Question: I'm new to iOS and its developing. I'm developing iPhone application.there i have UITableView and UIWebView. When i am pressing UITableview's cell, according to click there i want to load various webpages in my UIWebView. please find below the Errors i've got.
'''
2014-07-05 08:25:59.319 WADTourisum[432:60b] myUrl-->2
2014-07-05 08:26:02.753 WADTourisum[432:60b] *** Terminating app due to uncaught exception 'NSInvalidArgumentException', reason: 'Could not find a storyboard named 'Main.storyboard' in bundle NSBundle </Users/venushka/Library/Application Support/iPhone Simulator/7.1/Applications/3325DB09-FC4D-4B28-8DAF-5F9ABCAB8464/WADTourisum.app> (loaded)'
*** First throw call stack:
(
0 CoreFoundation 0x01a421e4 __exceptionPreprocess + 180
1 libobjc.A.dylib 0x0158f8e5 objc_exception_throw + 44
2 UIKit 0x007b3400 -[UIStoryboard name] + 0
3 WADTourisum 0x0001411e -[Essentialinfocontroller tableView:didSelectRowAtIndexPath:] + 174
4 UIKit 0x003399a1 -[UITableView _selectRowAtIndexPath:animated:scrollPosition:notifyDelegate:] + 1513
5 UIKit 0x00339b14 -[UITableView _userSelectRowAtPendingSelectionIndexPath:] + 279
6 UIKit 0x0033e10e __38-[UITableView touchesEnded:withEvent:]_block_invoke + 43
7 UIKit 0x0026d0aa ___afterCACommitHandler_block_invoke + 15
8 UIKit 0x0026d055 _applyBlockToCFArrayCopiedToStack + 403
9 UIKit 0x0026ce76 _afterCACommitHandler + 532
10 CoreFoundation 0x01a0a36e __CFRUNLOOP_IS_CALLING_OUT_TO_AN_OBSERVER_CALLBACK_FUNCTION__ + 30
11 CoreFoundation 0x01a0a2bf __CFRunLoopDoObservers + 399
12 CoreFoundation 0x019e8254 __CFRunLoopRun + 1076
13 CoreFoundation 0x019e79d3 CFRunLoopRunSpecific + 467
14 CoreFoundation 0x019e77eb CFRunLoopRunInMode + 123
15 GraphicsServices 0x03a365ee GSEventRunModal + 192
16 GraphicsServices 0x03a3642b GSEventRun + 104
17 UIKit 0x0024ff9b UIApplicationMain + 1225
18 WADTourisum 0x00004d1d main + 141
19 libdyld.dylib 0x02089701 start + 1
)
libc++abi.dylib: terminating with uncaught exception of type NSException
(lldb)
'''
Essentialinfocontroller.m
'''
#import "Essentialinfocontroller.h"
@interface Essentialinfocontroller ()
@end
@implementation Essentialinfocontroller
@synthesize myWebview;
@synthesize courses;//dictionary type object
@synthesize coursekeys; //array type object
- (void)viewDidLoad
{
[super viewDidLoad];
NSString *myfile= [[NSBundle mainBundle]pathForResource:@"essentialinfo" ofType:@"plist"];
// NSLog(@"testing path %@",myfile);
courses=[[NSDictionary alloc]initWithContentsOfFile:myfile];
coursekeys =[courses allKeys];
}
- (NSInteger)tableView:(UITableView *)tableView numberOfRowsInSection:(NSInteger)section
{
return [courses count];
}
- (UITableViewCell *)tableView:(UITableView *)tableView cellForRowAtIndexPath:(NSIndexPath *)indexPath
{
UITableViewCell * cell=[[ UITableViewCell alloc]initWithStyle:UITableViewCellStyleDefault reuseIdentifier:@"cell"];
NSString * currentCourseName =[coursekeys objectAtIndex:[indexPath row]];
[[cell textLabel]setText:currentCourseName];
cell.accessoryType =UITableViewCellAccessoryDisclosureIndicator;
return cell;
}
//implement stack method
- (void)tableView:(UITableView *)tableView didSelectRowAtIndexPath:(NSIndexPath *)indexPath
{
if(indexPath.row==0){
UIStoryboard *storyboard = [UIStoryboard storyboardWithName:@"Main.storyboard" bundle:nil];
UIViewController *viewController = [storyboard instantiateViewControllerWithIdentifier:@"story"];
[self.navigationController pushViewController:viewController animated:YES];
}
if (indexPath.row==1) {
NSLog(@"myUrl-->2 ");
}
}
//end
- (void)didReceiveMemoryWarning
{
[super didReceiveMemoryWarning];
}
@end
'''
DetailViewController.m
'''
@implementation DetailViewController
@synthesize info;
- (id)initWithNibName:(NSString *)nibNameOrNil bundle:(NSBundle *)nibBundleOrNil
{
self = [super initWithNibName:nibNameOrNil bundle:nibBundleOrNil];
if (self) {
// Custom initialization
}
return self;
}
- (void)viewDidLoad
{
[super viewDidLoad];
NSURL *url= [NSURL URLWithString:@"http://www.google.lk"];
NSURLRequest * requestURL= [NSURLRequest requestWithURL:url];
[info loadRequest:requestURL];
}
- (void)didReceiveMemoryWarning
{
[super didReceiveMemoryWarning];
}
@end
'''

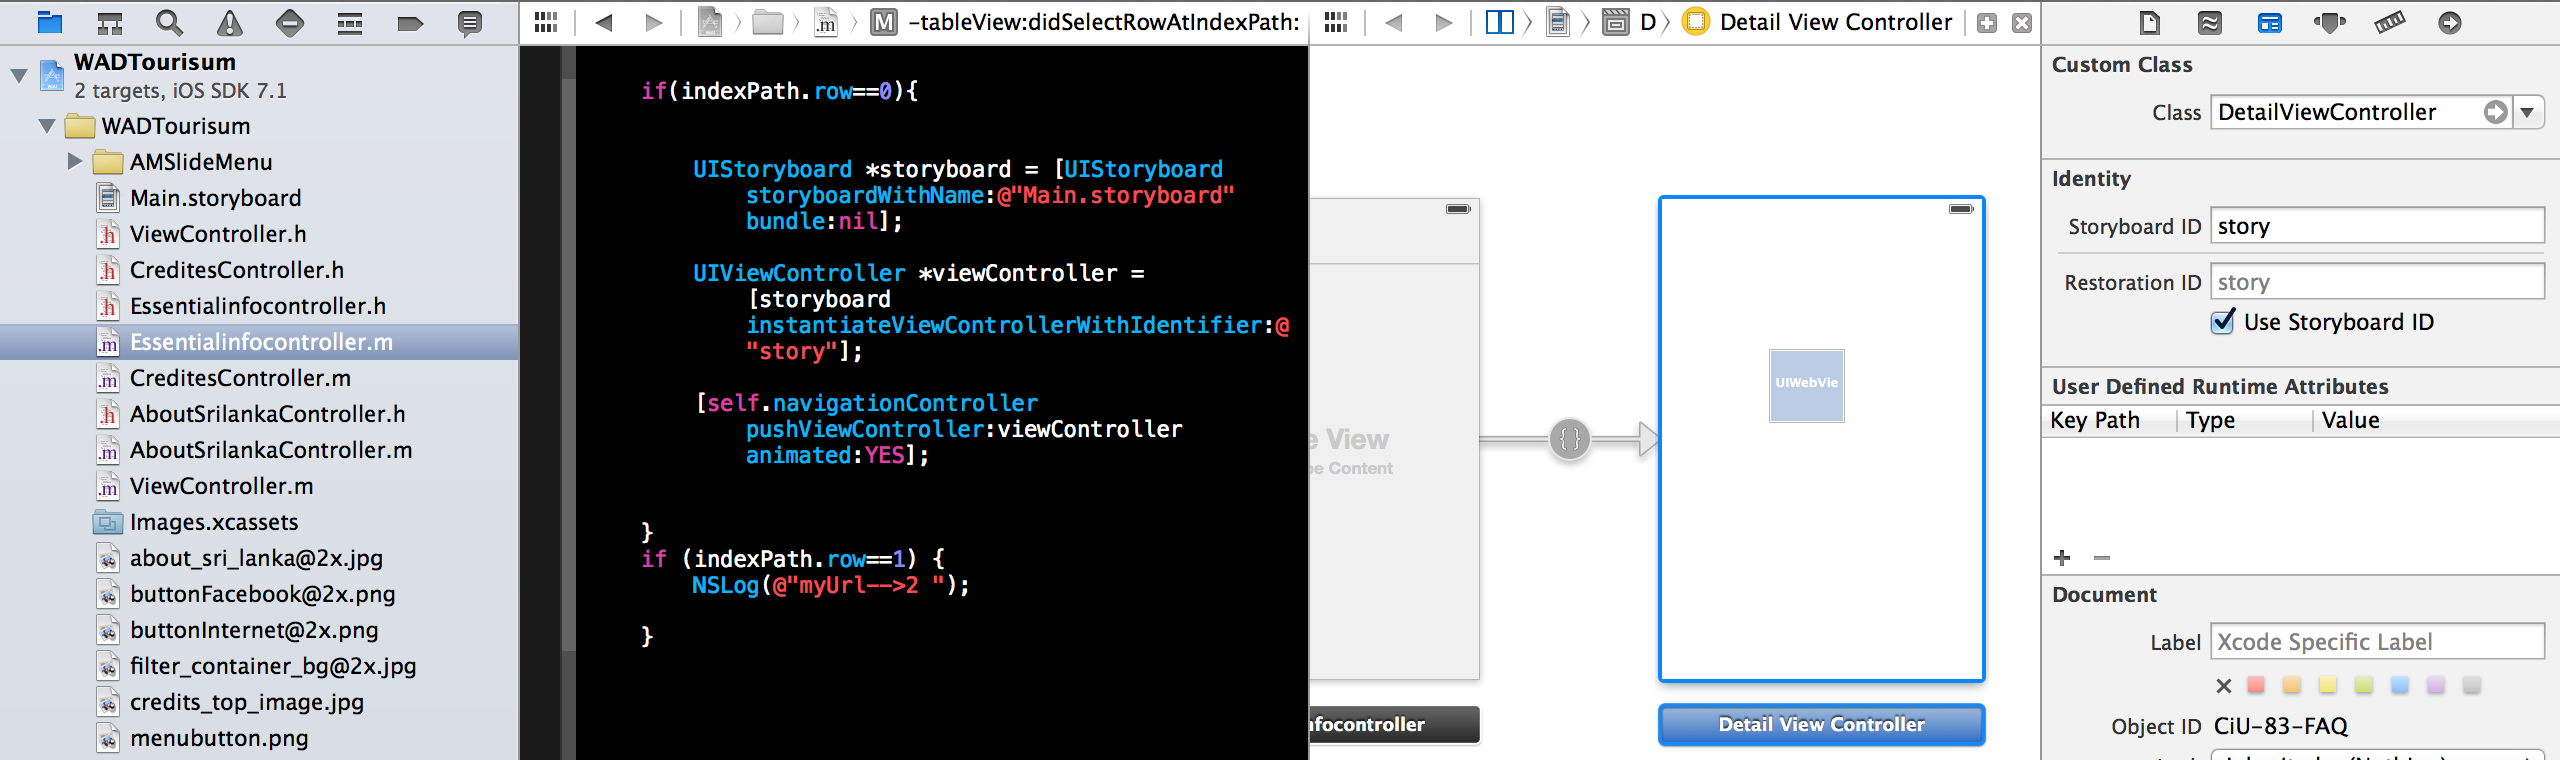
Answer: This line raise the exception :
'''
DetailViewController *temp =[[DetailViewController alloc]initWithNibName:@"DeatailViewController" bundle:[NSBundle mainBundle]];
'''
The line above initialise a view controller with a nib file(.xib)
As you say in your comment, you are using storyboard so you should use <URL>
'''
UIStoryboard *storyboard = [UIStoryboard storyboardWithName:@"MyStoryboard" bundle:nil];
UIViewController *viewController = [storyboard instantiateViewControllerWithIdentifier:@"DetailViewController identifier"];
'''
Now, to get the identifier of your view controller :
1. Open your storyboard
2. Click on your view controller (Detail view controller here)
3. On the right side : Utilities, click on show the identity inspector (third button)
4. In the storyboard ID field, put the identifier (DetailViewController identifier for example)
I think that the name of your storyboard is wrong. In your project you have a file called Main.storyboard or somethingElse.storyboard, so you should replace in this line :
'UIStoryboard *storyboard = [UIStoryboard storyboardWithName:@"storyboard" bundle:nil];' by or
Then you replace in this line 'UIViewController *viewController = [storyboard instantiateViewControllerWithIdentifier:@"DetailViewController identifier"];' by the identifier of your view controller ( in your screenshot)